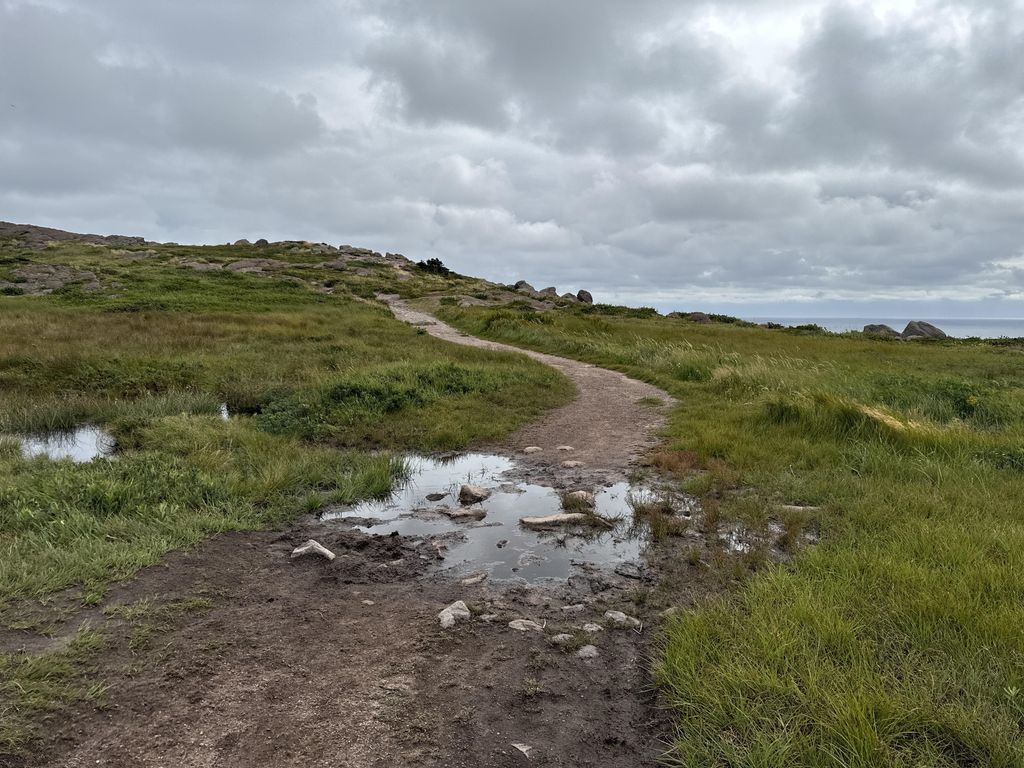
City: st_johns